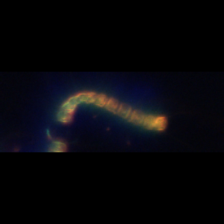
Taxon: Chaetoceros
Group: Diatoms